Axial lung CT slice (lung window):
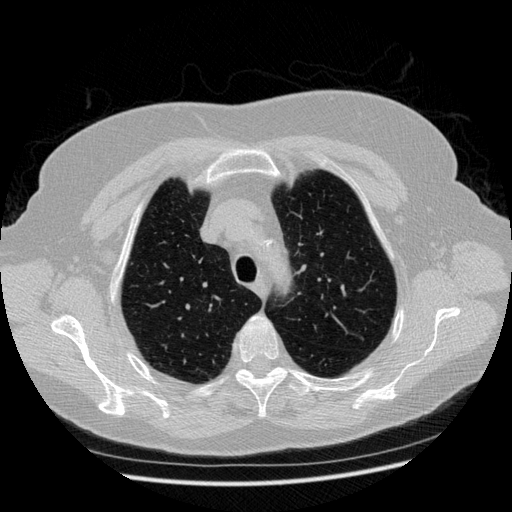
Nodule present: no